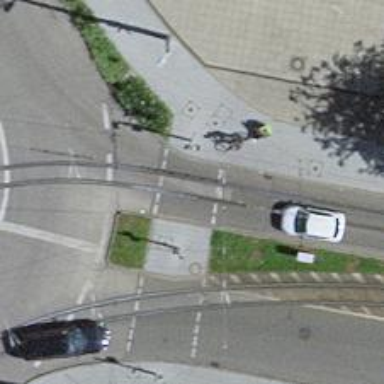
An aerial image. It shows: Asphalt path.